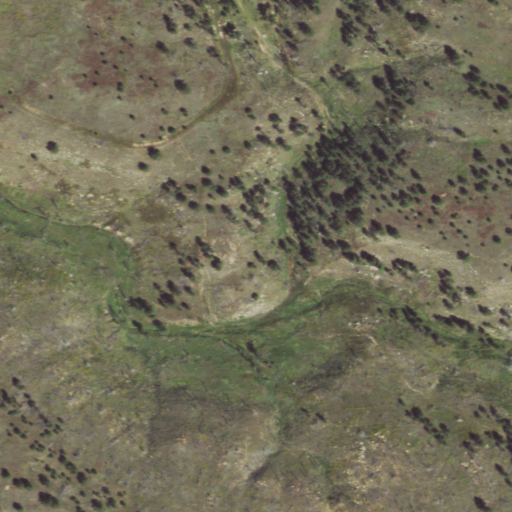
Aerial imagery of valley in Wyoming named Coyote Canyon containing grassland, shrub, and evergreen forest